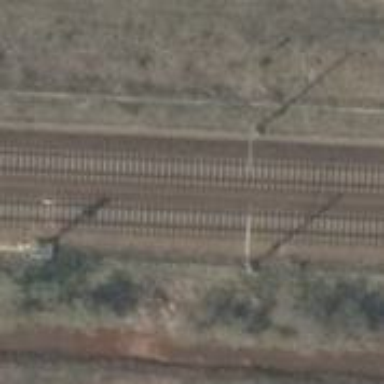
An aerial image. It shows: Milestone along the railway with catenary mast.